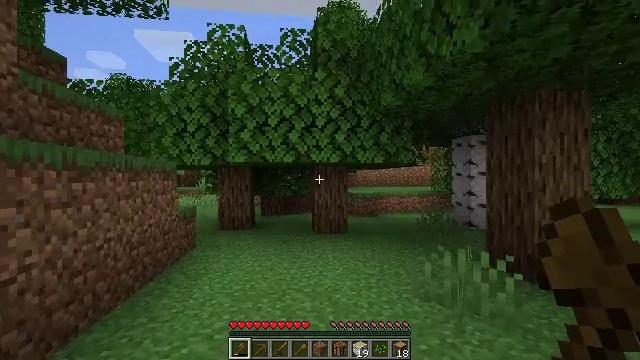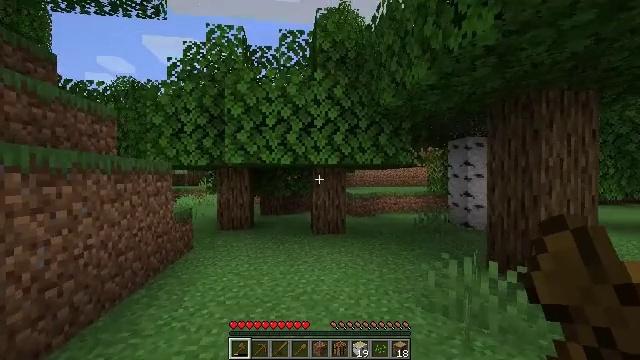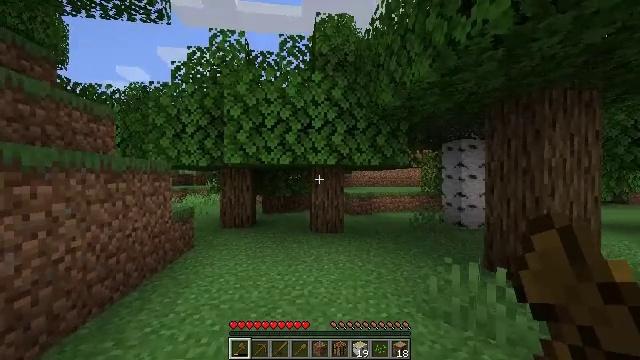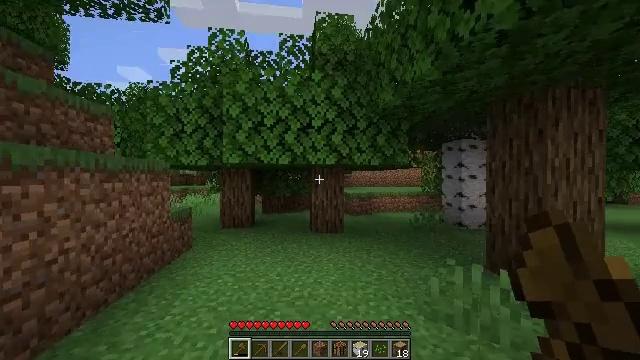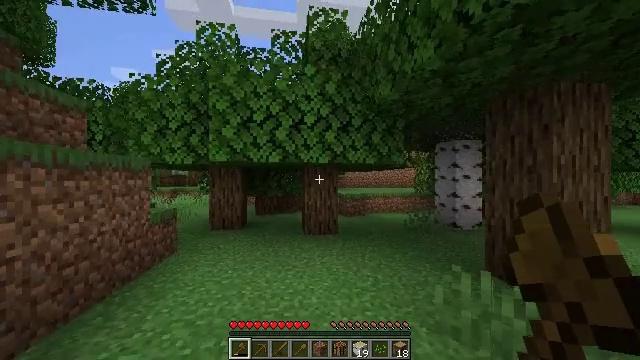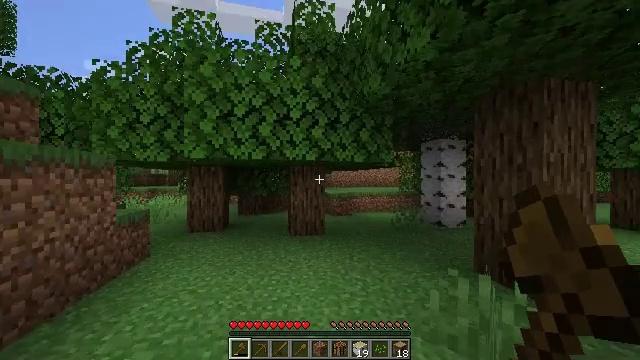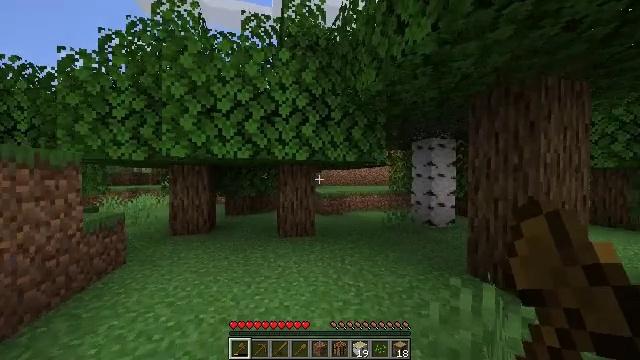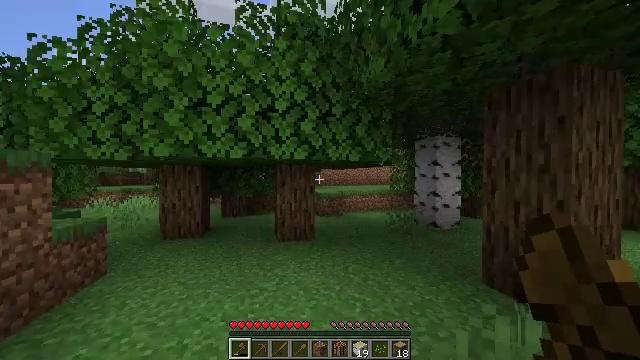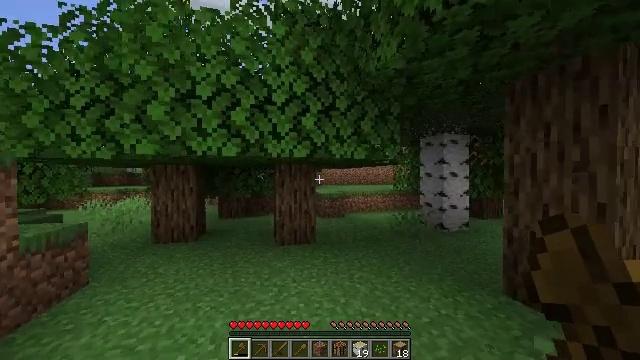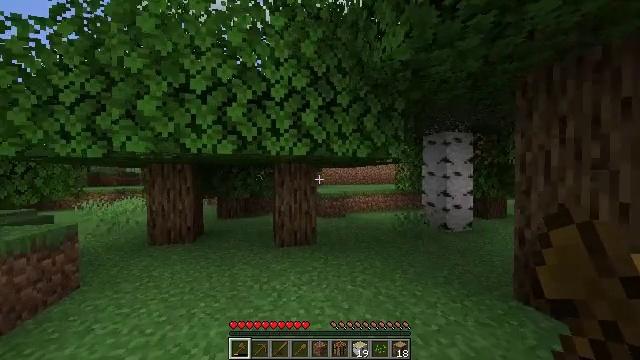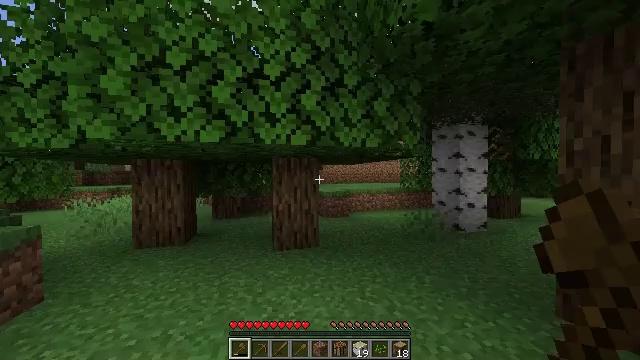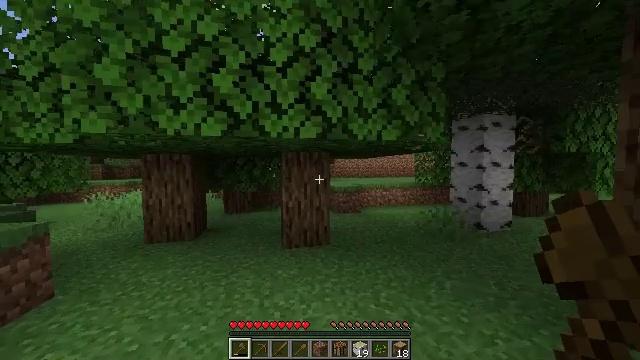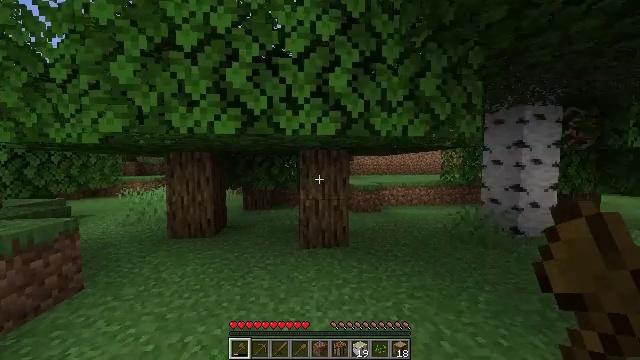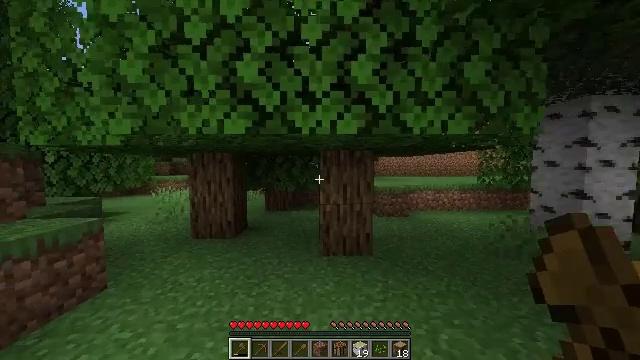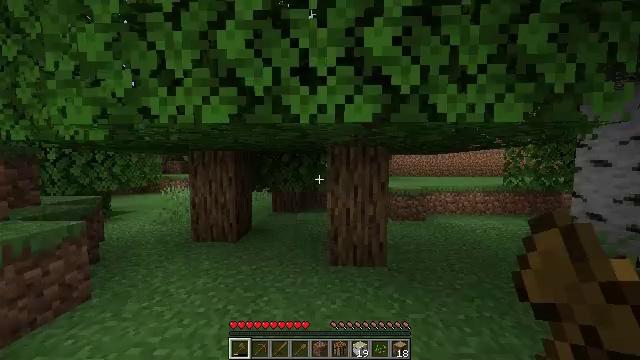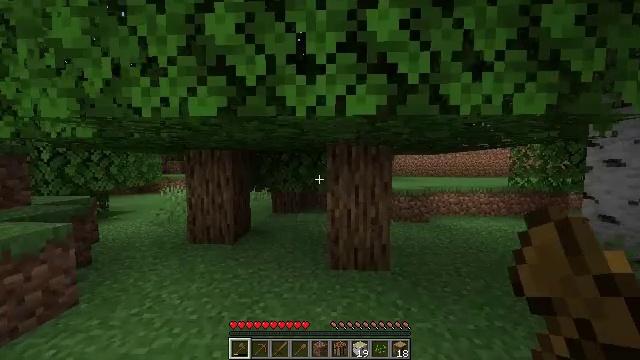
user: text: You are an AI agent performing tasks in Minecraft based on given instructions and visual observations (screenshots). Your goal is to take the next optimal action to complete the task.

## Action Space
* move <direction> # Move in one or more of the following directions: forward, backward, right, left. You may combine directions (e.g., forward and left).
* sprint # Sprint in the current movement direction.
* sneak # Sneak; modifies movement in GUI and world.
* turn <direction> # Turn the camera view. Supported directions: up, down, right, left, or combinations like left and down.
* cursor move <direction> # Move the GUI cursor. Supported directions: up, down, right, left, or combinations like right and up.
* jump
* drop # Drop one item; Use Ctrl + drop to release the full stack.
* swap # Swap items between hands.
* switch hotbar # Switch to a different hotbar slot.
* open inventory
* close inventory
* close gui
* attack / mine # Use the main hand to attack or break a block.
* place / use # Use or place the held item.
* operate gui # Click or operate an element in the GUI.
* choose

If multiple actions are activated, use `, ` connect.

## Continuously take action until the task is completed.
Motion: motion action
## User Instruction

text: Collect oxeye daisy from the ground.
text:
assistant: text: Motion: move forward, sprint
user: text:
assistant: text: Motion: move forward, sprint
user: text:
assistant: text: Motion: move forward, sprint
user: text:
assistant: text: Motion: move forward, sprint, turn right
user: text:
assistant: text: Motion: move forward, sprint, turn right
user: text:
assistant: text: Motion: move forward, sprint, turn right
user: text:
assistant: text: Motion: move forward, sprint
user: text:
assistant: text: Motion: move forward, sprint
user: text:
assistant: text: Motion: move forward, sprint
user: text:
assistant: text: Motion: move forward, sprint
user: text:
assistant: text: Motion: move forward, sprint, turn left and down
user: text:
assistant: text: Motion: move forward, sprint, turn left
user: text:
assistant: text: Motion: move forward, sprint, turn left
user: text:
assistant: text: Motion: move forward, sprint, turn left
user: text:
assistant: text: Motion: move forward, sprint
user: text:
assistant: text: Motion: move forward, sprint, turn right
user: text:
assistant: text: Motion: move forward and move right, turn right
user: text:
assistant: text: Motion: move forward and move right, turn right and down
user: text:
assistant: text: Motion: move forward and move right, turn right
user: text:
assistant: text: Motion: move forward and move right
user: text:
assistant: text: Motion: move forward and move right, turn right
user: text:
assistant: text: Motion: move forward and move right
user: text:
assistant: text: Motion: move forward and move right, sprint
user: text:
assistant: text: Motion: move forward and move right, sprint
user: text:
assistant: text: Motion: move forward and move right, sprint
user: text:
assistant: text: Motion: move forward, sprint
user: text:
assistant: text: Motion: move forward, sprint, turn left and up
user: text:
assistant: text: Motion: move forward, sprint, turn left and up
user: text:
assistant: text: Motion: move forward, sprint, turn left and up
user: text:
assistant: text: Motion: move forward, sprint, turn left and up